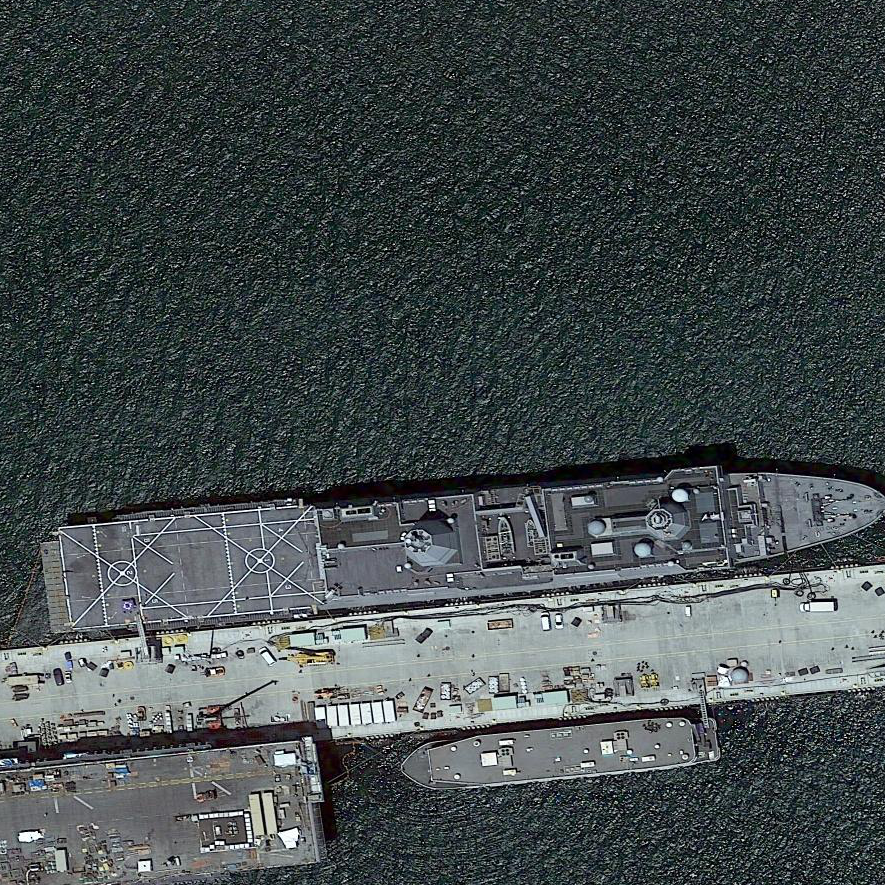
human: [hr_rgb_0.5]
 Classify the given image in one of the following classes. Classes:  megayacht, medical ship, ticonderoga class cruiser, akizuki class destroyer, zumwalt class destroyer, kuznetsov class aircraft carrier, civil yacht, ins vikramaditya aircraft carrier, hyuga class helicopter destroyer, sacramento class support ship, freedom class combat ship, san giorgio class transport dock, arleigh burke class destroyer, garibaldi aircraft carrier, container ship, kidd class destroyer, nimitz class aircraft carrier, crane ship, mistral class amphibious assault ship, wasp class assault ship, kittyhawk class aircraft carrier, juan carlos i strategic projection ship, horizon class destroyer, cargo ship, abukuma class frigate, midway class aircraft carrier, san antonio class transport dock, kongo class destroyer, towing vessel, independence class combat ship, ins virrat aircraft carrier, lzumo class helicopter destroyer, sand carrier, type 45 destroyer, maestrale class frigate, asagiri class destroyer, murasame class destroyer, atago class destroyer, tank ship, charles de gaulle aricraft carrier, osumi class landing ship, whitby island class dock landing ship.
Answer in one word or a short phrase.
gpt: San Antonio class transport dock